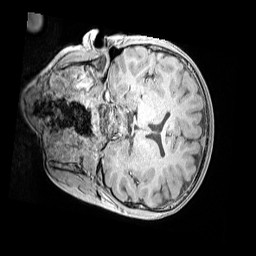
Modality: MP2RAGE
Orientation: coronal
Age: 11
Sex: male
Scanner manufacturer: siemens
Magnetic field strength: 3 T
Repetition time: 4 s
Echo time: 0.00299 s